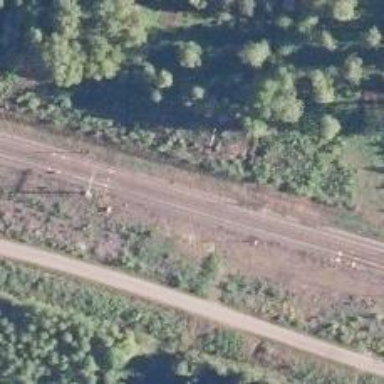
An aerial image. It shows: Railway track with continuous electrified contact line.